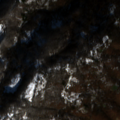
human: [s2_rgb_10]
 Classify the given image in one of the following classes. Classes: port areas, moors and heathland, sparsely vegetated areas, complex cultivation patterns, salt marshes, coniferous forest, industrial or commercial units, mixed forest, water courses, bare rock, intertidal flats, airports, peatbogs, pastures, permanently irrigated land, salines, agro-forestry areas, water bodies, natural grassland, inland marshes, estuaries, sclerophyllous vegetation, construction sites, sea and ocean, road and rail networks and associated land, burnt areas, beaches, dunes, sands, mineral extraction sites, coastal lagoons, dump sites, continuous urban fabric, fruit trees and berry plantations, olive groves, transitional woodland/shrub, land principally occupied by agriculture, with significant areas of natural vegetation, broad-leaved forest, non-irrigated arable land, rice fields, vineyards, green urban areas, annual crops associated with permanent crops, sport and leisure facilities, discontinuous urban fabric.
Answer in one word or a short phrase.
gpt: broad-leaved forest, natural grassland